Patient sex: F
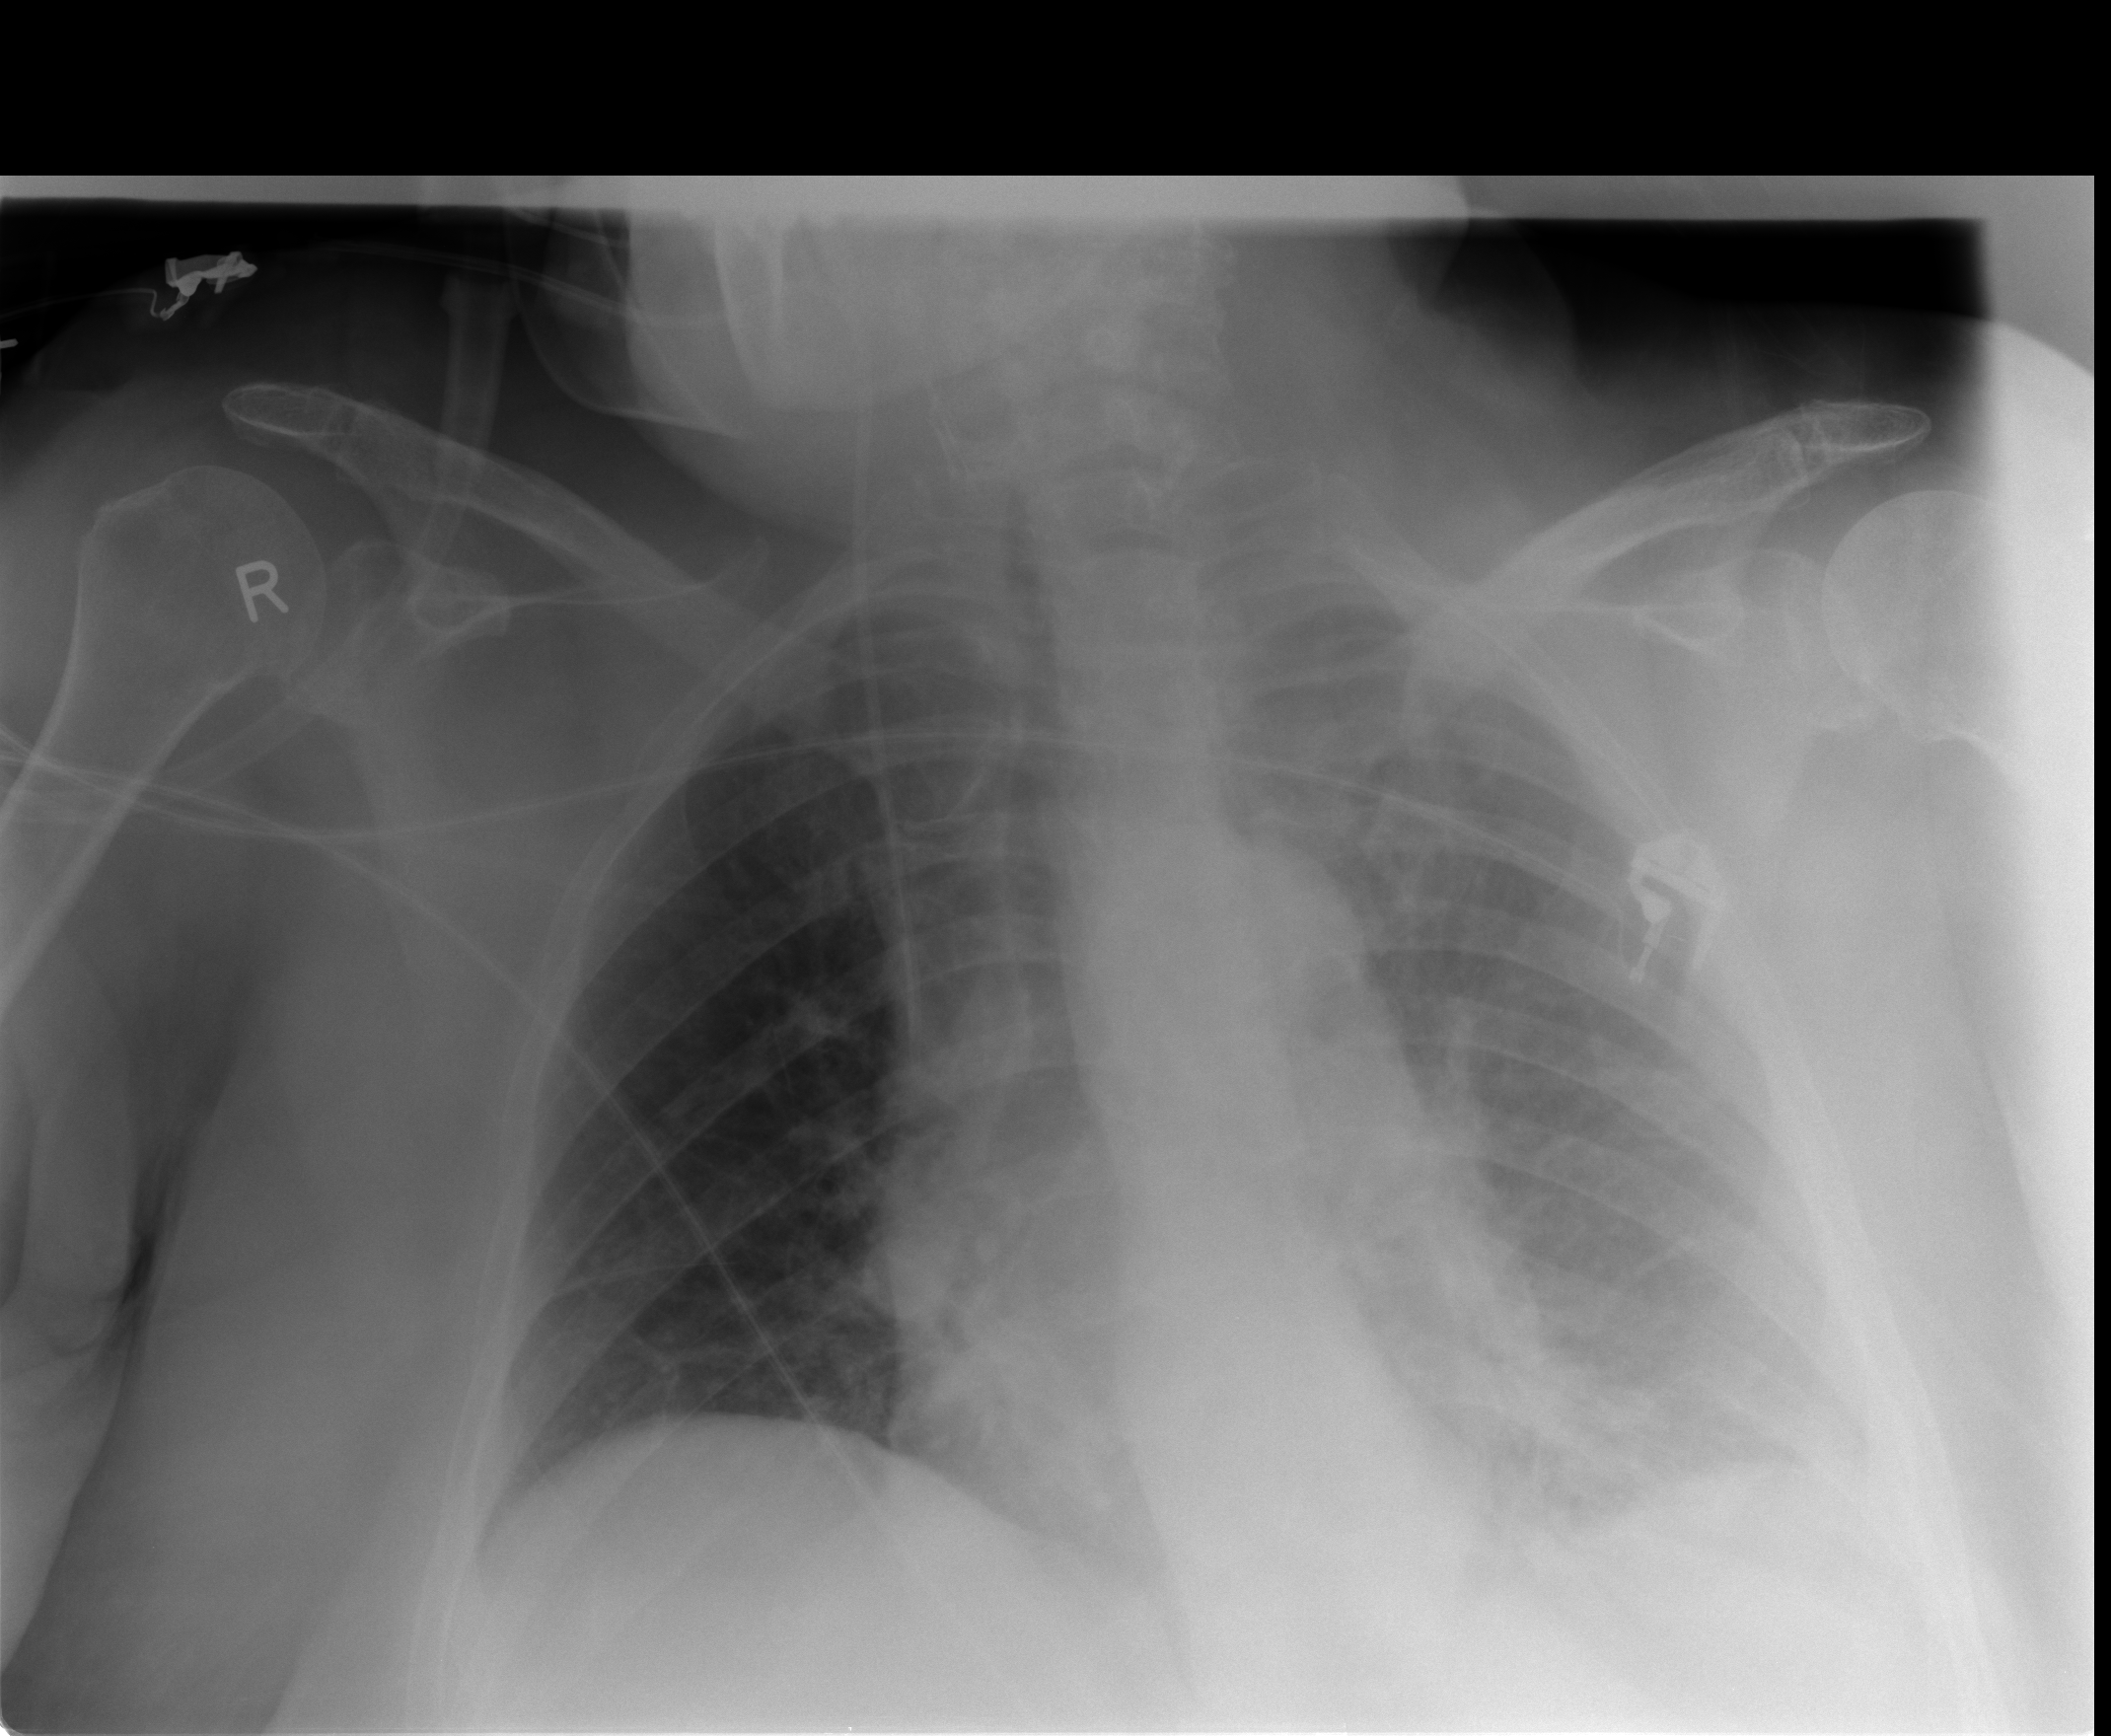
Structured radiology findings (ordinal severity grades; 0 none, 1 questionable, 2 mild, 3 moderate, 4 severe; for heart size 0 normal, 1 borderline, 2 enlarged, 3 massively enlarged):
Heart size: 0
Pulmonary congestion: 0
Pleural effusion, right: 0
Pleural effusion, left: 0
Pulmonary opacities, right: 0
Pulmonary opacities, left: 0
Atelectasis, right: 0
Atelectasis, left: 1